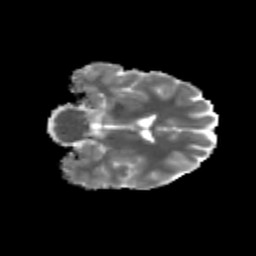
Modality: MD
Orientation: coronal
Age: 24
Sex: male
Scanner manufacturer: siemens
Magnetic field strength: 3 T
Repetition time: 3.5 s
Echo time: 0.125 s